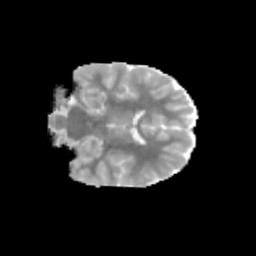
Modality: MD
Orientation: coronal
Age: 10
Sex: male
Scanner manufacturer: siemens
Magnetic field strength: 3 T
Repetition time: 3.8 s
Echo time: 0.07 s